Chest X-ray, PA view. Patient: 40 years old, sex F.
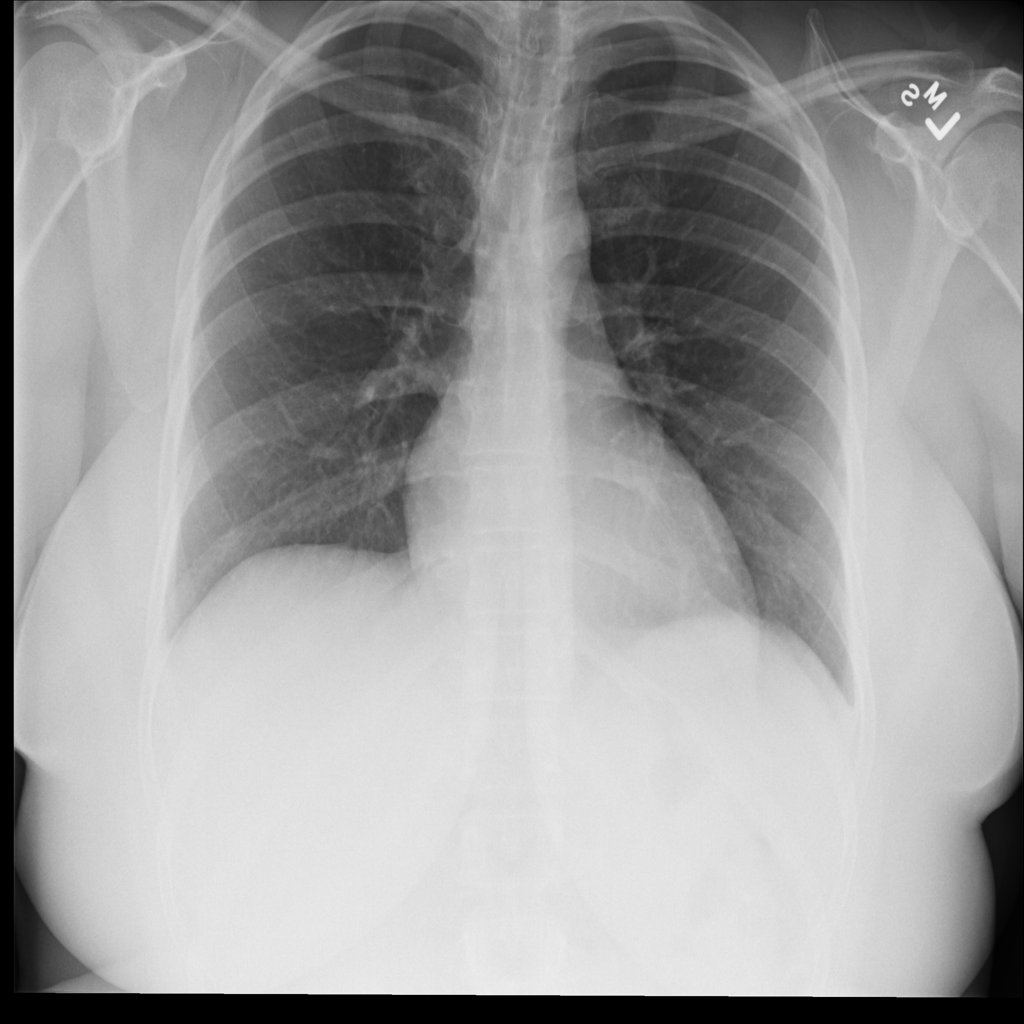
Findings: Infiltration